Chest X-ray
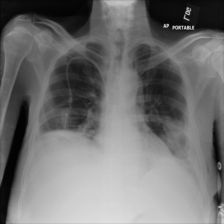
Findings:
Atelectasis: positive
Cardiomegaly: negative
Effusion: positive
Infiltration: negative
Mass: negative
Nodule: negative
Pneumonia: negative
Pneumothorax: positive
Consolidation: negative
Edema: negative
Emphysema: negative
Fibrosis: negative
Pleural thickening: negative
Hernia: negative